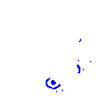
Particle: electron